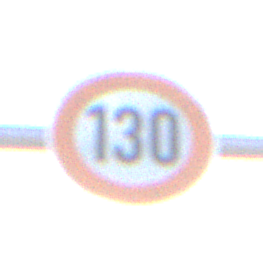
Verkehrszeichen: Geschwindigkeit130
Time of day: SunriseSunset
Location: Outdoor (Suburban)
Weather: PartlyCloudy
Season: NotSpecified
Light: Natural